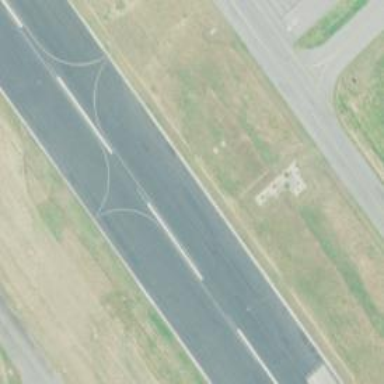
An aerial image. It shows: Image of taxiway at airport.